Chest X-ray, PA view. Patient: 37 years old, sex F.
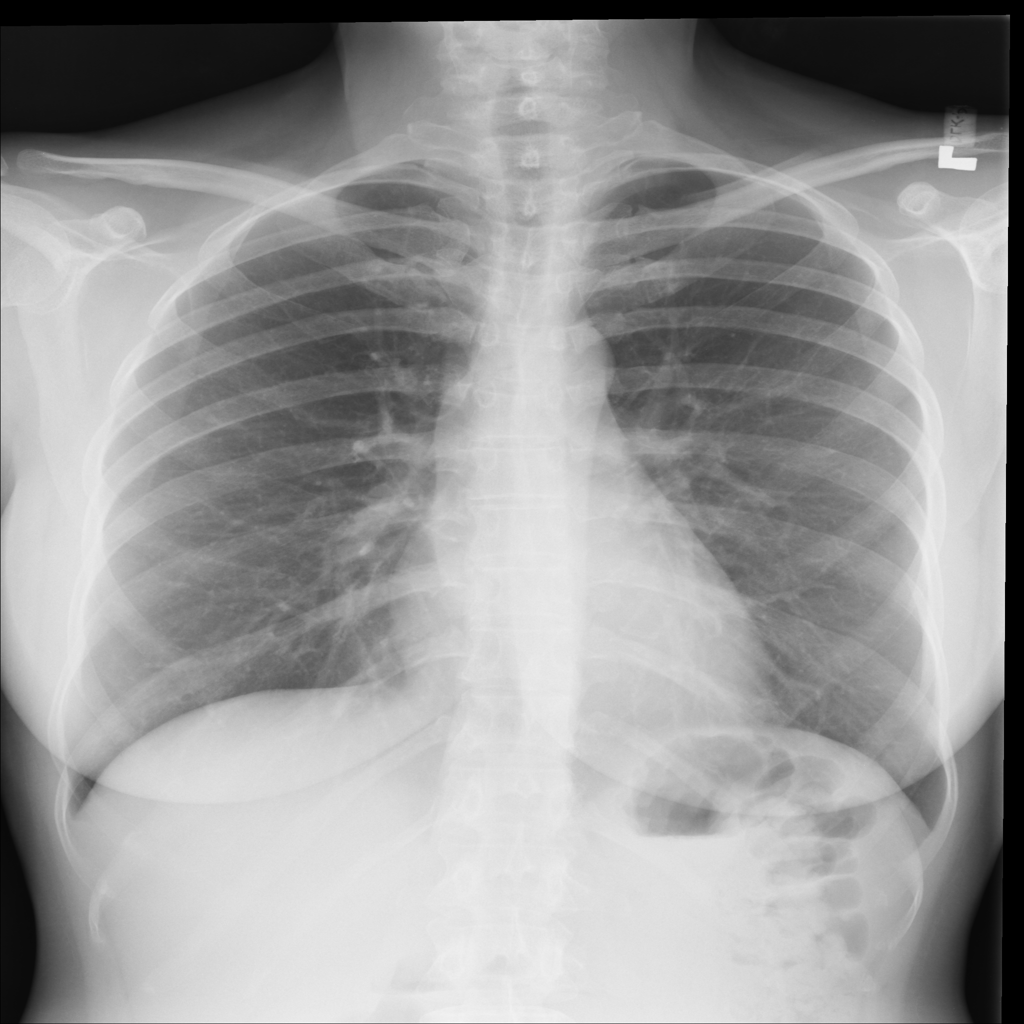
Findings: No Finding